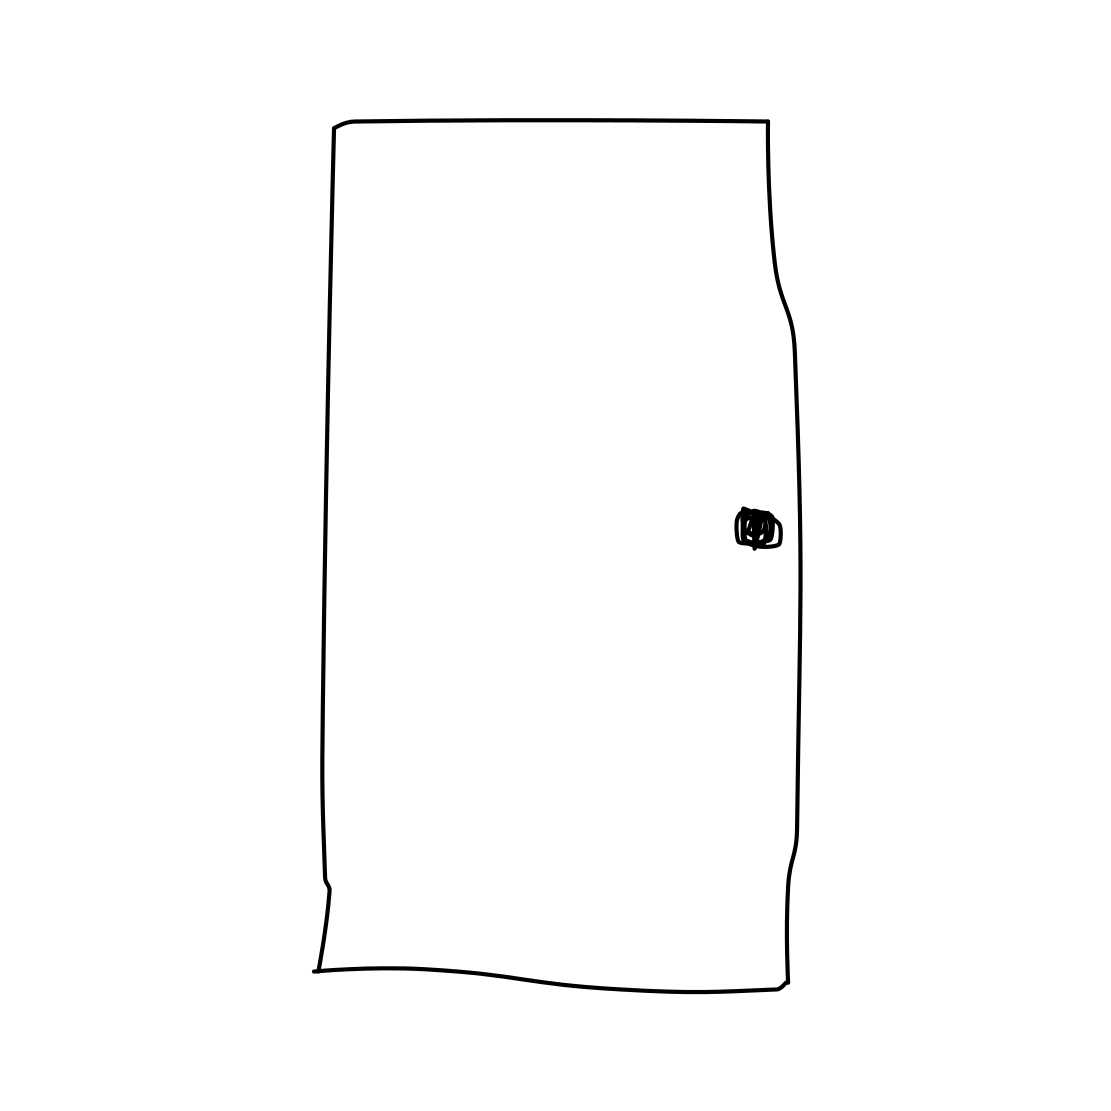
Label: door